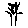
Label: tree